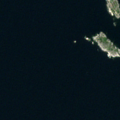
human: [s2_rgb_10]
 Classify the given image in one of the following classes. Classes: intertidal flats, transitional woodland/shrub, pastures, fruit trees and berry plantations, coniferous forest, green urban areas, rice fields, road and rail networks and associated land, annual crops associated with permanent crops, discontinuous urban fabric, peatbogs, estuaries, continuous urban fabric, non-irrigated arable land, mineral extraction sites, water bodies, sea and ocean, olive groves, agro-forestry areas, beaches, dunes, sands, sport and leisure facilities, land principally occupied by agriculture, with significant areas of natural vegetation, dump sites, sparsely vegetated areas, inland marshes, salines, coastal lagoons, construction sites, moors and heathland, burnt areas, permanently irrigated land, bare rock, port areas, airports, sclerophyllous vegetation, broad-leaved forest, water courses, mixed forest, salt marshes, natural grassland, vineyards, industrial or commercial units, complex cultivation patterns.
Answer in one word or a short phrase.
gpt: sea and ocean